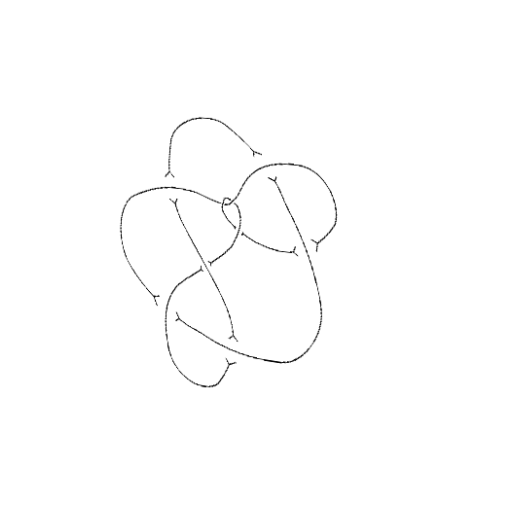
Crossing number: 9